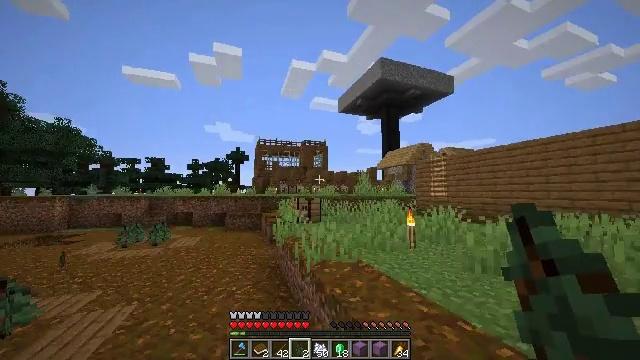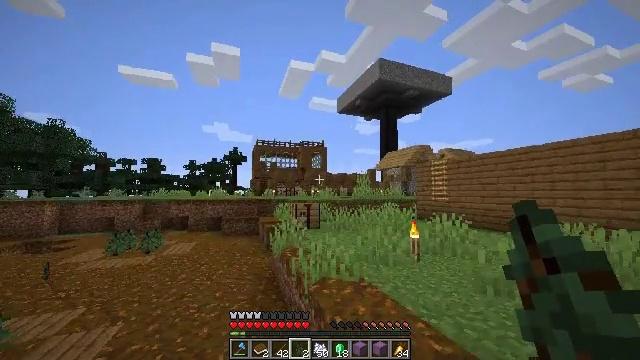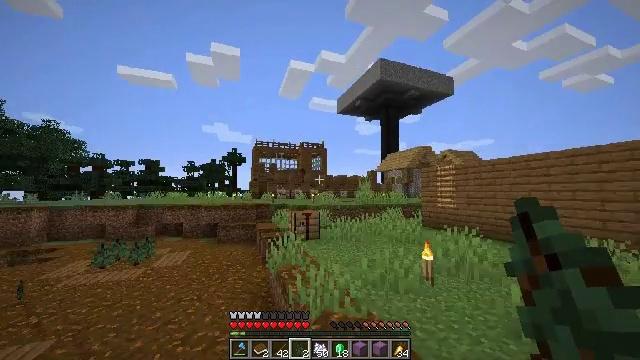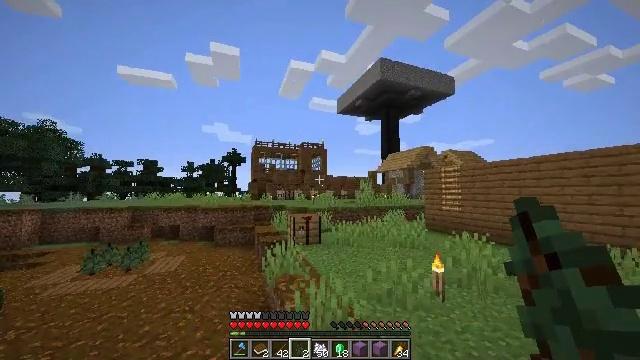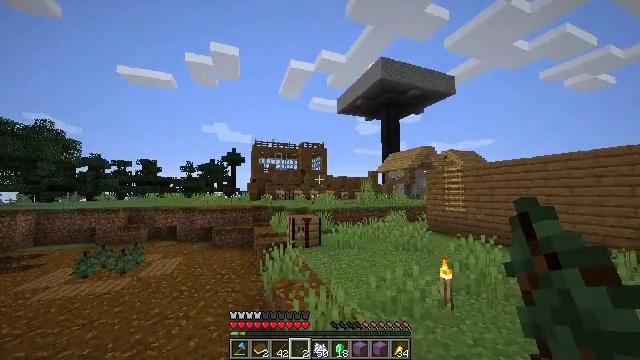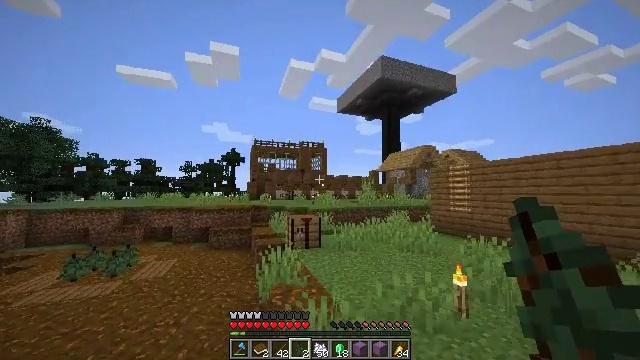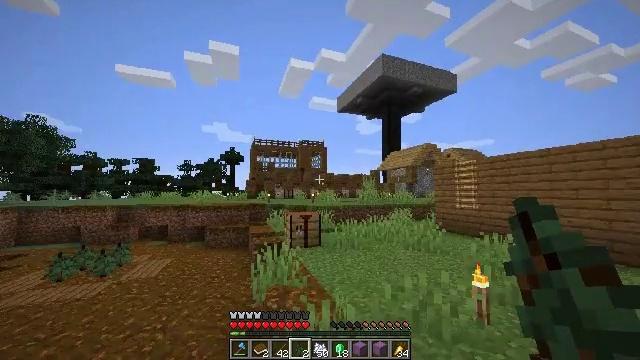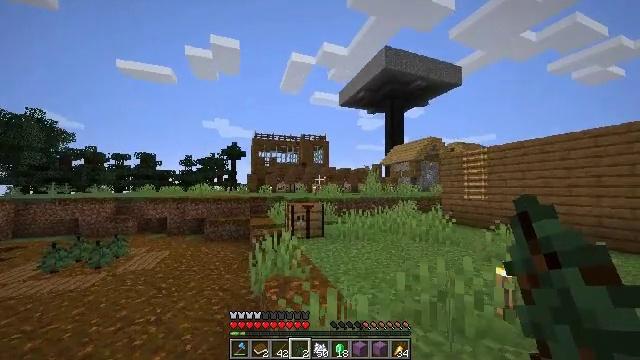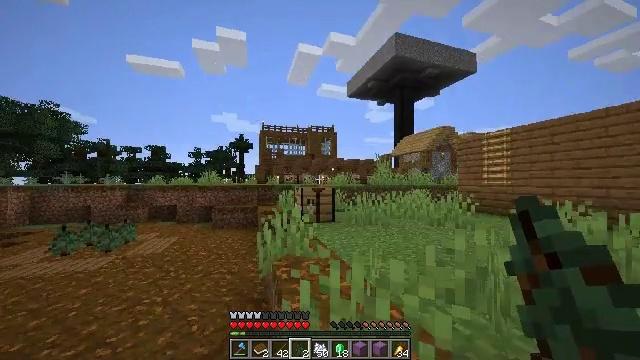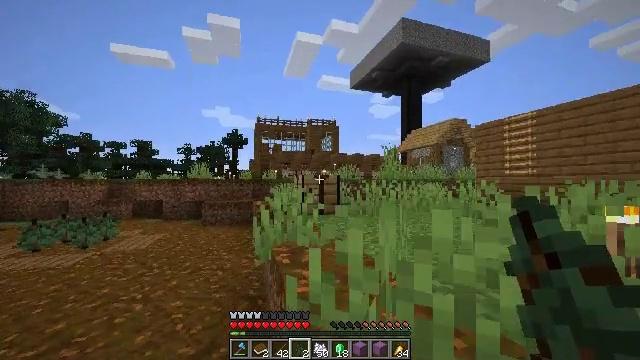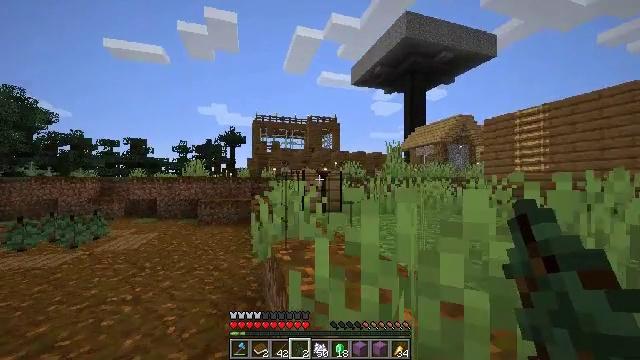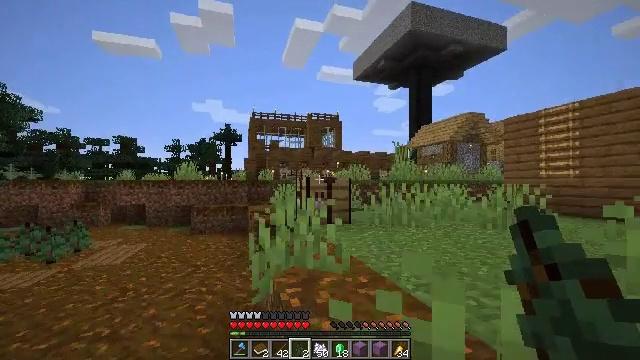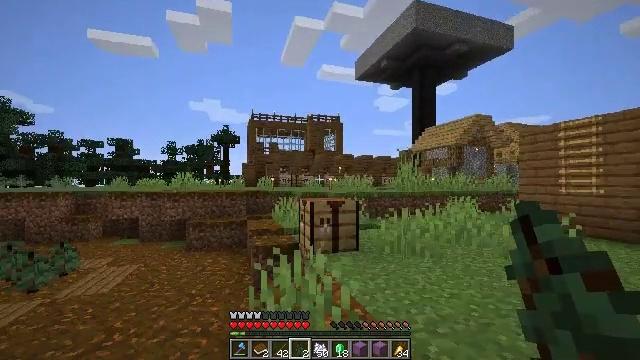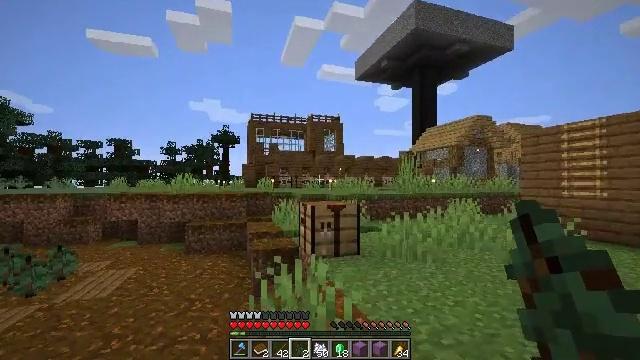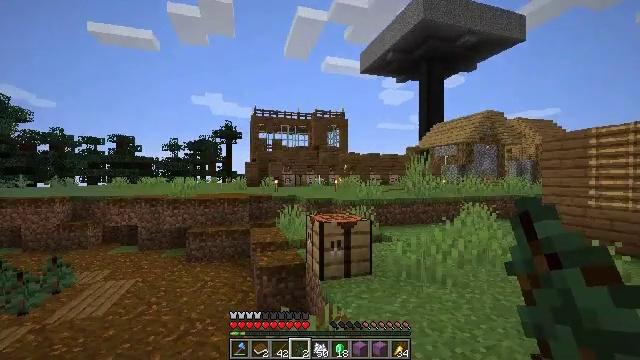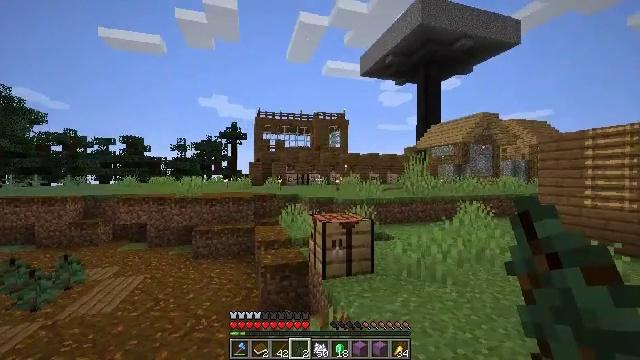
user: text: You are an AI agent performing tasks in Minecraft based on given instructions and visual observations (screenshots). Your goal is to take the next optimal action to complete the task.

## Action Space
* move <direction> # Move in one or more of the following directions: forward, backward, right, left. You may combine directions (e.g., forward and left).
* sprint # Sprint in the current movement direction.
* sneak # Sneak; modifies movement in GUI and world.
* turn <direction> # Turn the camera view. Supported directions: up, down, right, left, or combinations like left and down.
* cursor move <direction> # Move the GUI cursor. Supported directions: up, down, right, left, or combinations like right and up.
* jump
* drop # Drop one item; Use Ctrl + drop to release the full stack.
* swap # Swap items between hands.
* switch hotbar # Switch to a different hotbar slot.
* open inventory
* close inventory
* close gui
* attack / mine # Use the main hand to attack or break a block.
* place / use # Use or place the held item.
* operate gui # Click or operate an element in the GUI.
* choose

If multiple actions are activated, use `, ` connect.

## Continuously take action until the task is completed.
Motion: motion action
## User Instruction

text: Turn spruce logs into planks through crafting.
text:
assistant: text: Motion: move forward, sprint, jump
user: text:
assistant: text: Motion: move forward, sprint, jump
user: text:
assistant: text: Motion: move forward, sprint, jump
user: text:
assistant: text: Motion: move forward, sprint, jump
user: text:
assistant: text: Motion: move forward, sprint, jump
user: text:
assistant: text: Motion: move forward, sprint, jump
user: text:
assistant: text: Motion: move forward, sprint, turn down, jump
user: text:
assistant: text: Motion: move forward, sprint, turn left and down, jump
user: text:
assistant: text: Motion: move forward, sprint, jump
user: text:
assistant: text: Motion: move forward, sprint, jump
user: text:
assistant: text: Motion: move forward, sprint, jump
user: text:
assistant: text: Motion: move forward, sprint, jump
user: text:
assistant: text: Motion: move forward, sprint, jump
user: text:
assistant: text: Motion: move forward, sprint, turn down, jump
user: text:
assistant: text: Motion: move forward, sprint, jump
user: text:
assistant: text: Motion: move forward, sprint, jump
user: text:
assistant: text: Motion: move forward, sprint, jump
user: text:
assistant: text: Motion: move forward, sprint, turn right and down, jump
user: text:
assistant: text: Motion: move forward, sprint, turn right and down, jump
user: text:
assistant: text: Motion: move forward, sprint, turn right and down
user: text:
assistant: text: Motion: move forward, sprint
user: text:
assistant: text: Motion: move forward, sprint, turn down
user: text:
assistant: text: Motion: move forward, sprint, jump
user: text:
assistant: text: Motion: move forward, sprint, jump
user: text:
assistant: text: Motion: move forward, sprint, jump
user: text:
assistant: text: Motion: move forward, sprint, turn left and down, jump
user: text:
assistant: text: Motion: move forward, sprint, turn left, jump
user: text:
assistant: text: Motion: move forward, sprint, turn left and down, jump
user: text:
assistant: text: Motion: move forward, sprint, turn left, jump
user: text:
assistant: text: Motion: move forward, sprint, turn left, jump